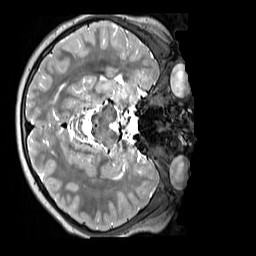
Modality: T2w
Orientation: axial
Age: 9
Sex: male
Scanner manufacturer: siemens
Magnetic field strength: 3 T
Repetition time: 3.2 s
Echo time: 0.408 s